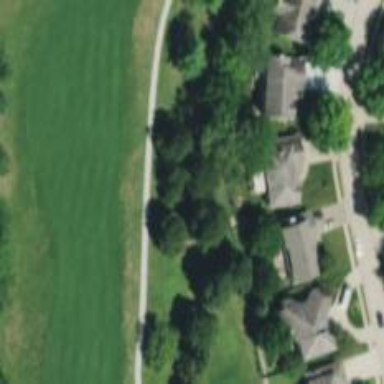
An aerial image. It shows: Grassy area designated as golf fairway.